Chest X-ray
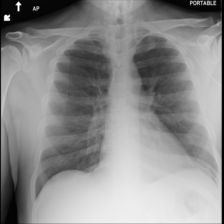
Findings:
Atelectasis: negative
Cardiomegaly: negative
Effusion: negative
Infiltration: negative
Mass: negative
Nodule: negative
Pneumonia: negative
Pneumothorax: negative
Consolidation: negative
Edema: negative
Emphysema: negative
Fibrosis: negative
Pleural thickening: negative
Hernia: negative